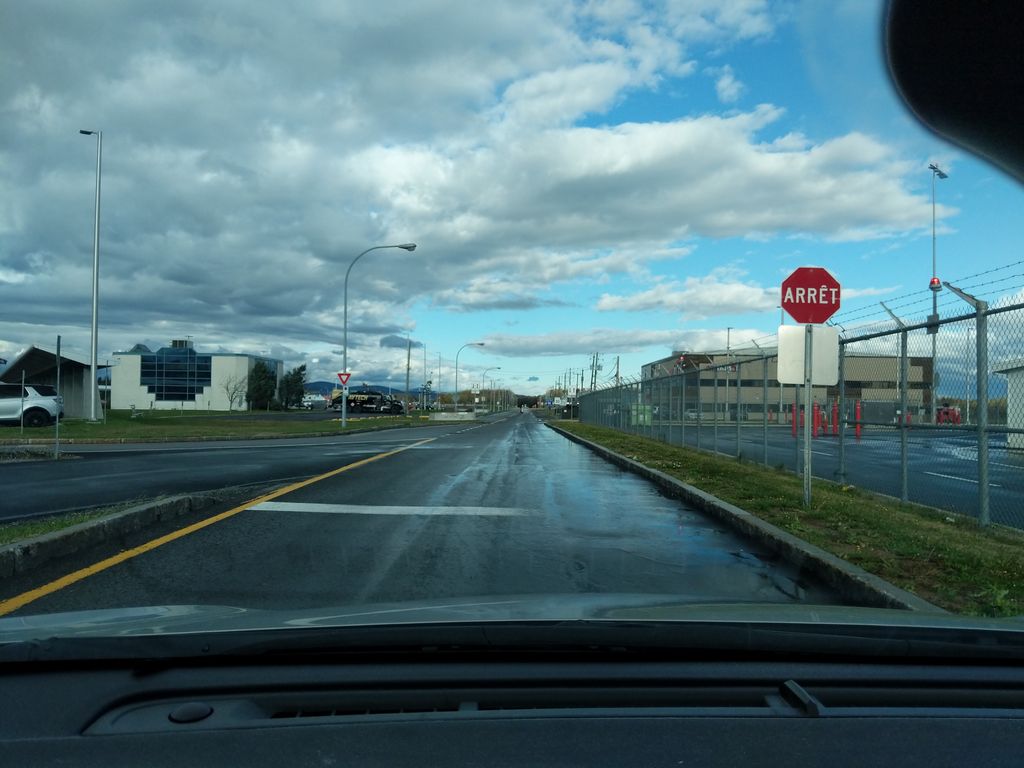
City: quebec_city